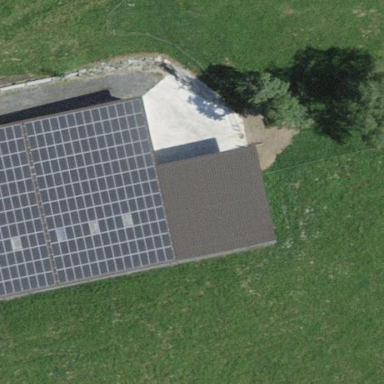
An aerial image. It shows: Solar power generator using photovoltaic method with solar photovoltaic panel types.